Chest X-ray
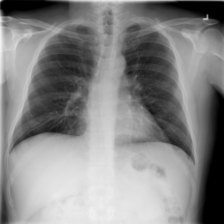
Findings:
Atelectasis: negative
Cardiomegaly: negative
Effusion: negative
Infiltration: negative
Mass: negative
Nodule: negative
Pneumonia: negative
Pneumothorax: negative
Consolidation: negative
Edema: negative
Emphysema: negative
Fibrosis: negative
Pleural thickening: negative
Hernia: negative